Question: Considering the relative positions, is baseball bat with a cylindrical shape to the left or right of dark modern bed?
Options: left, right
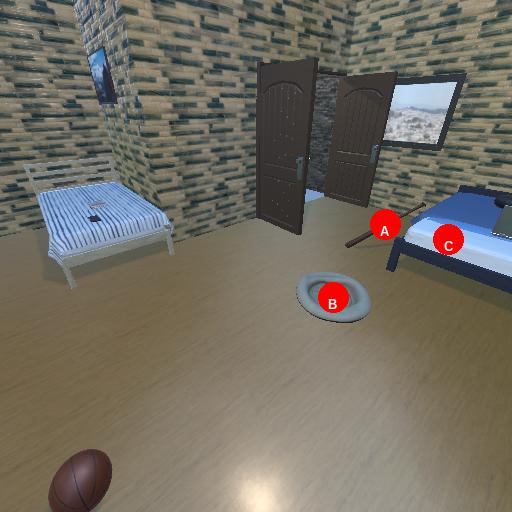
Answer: left